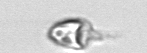
Label: Balanion